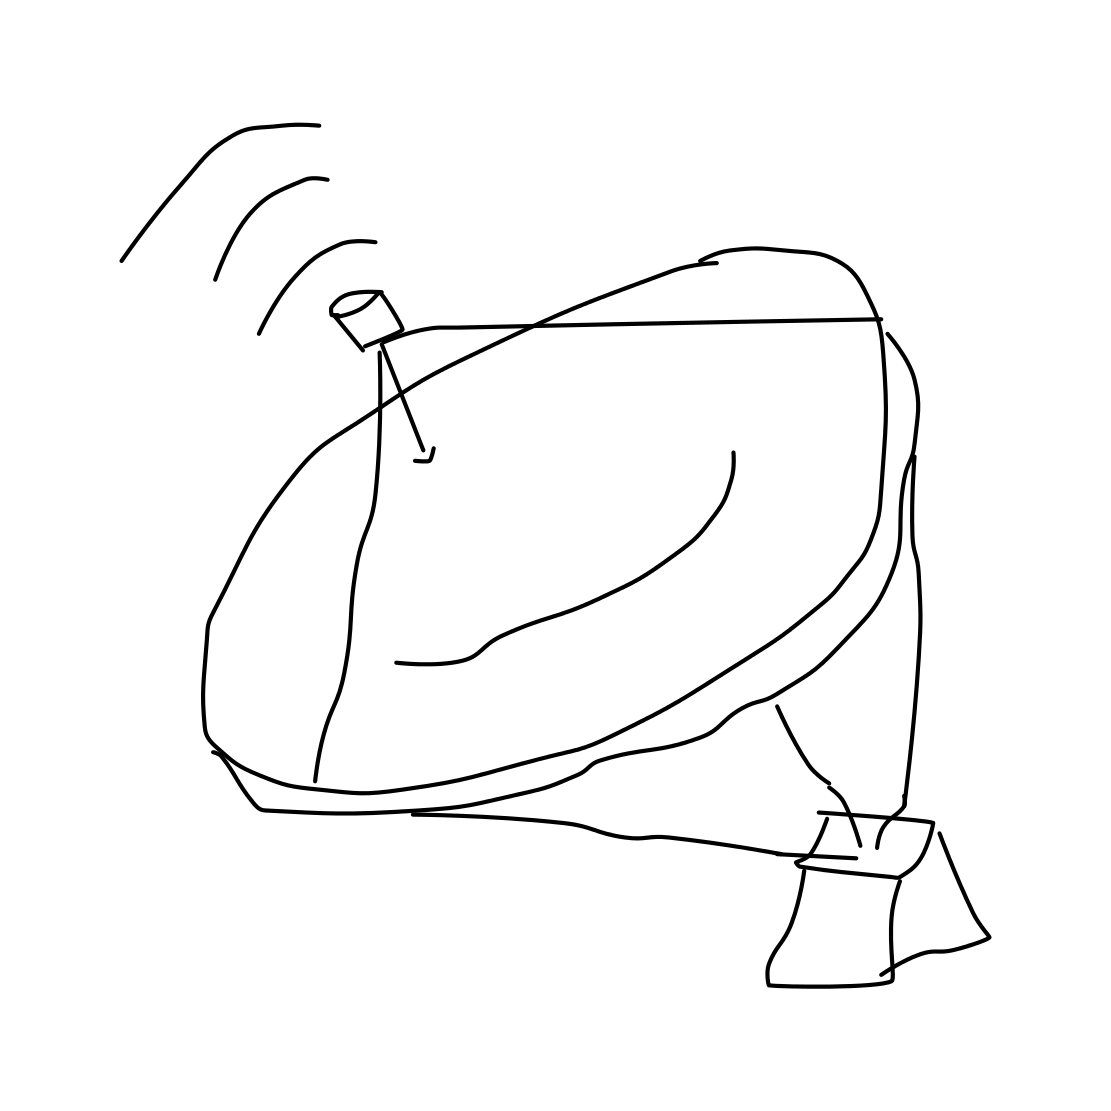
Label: satellite dish